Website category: university
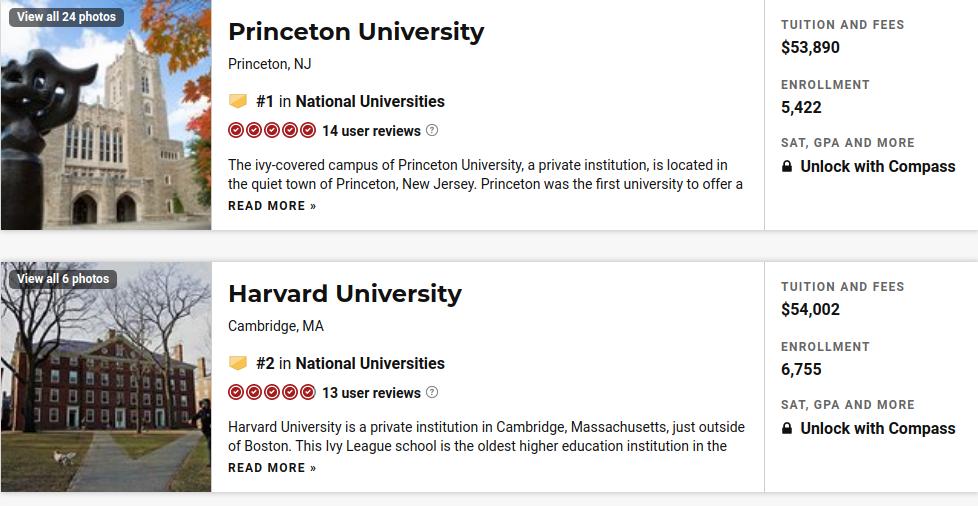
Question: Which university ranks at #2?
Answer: Harvard University

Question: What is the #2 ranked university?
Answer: Harvard University

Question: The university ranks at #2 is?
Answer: Harvard University

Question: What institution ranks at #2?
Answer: Harvard University